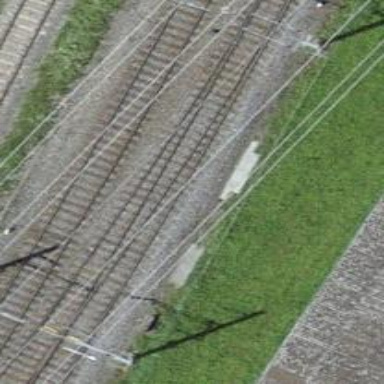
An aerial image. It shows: Rail siding with electrified tracks using contact line.